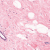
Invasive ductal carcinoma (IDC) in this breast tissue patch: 0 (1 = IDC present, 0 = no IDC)